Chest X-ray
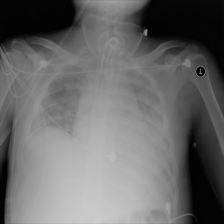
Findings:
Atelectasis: negative
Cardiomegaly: negative
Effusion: negative
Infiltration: positive
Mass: negative
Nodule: negative
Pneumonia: negative
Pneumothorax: negative
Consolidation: negative
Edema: negative
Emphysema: negative
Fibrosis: negative
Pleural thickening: negative
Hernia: negative